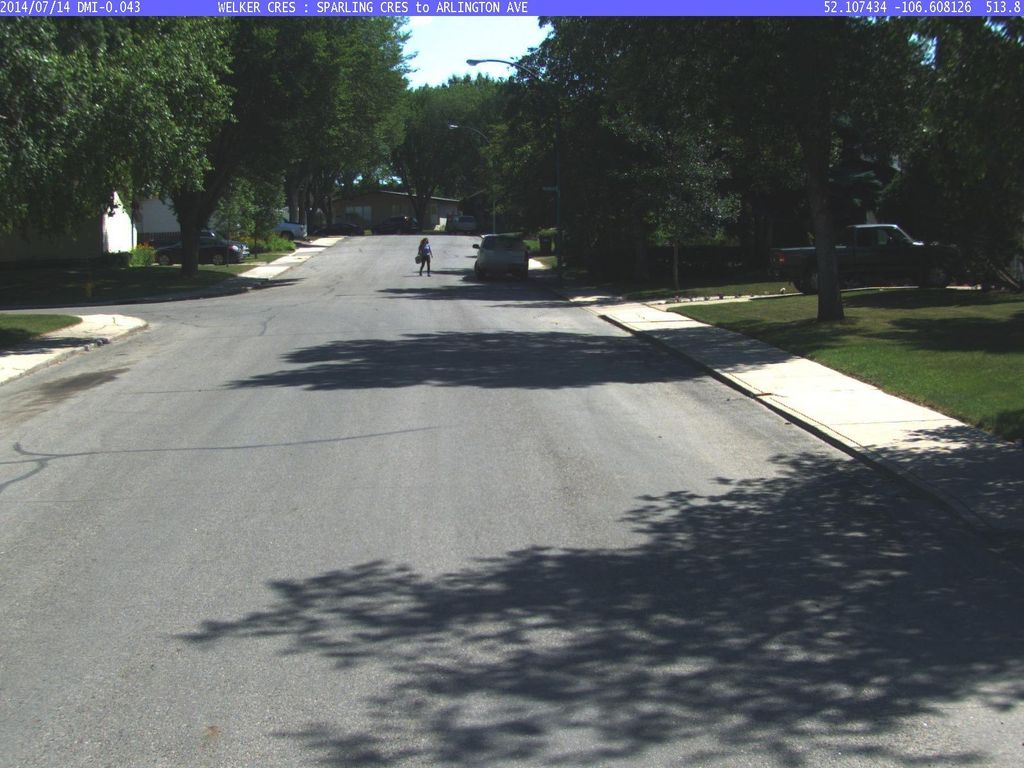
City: saskatoon